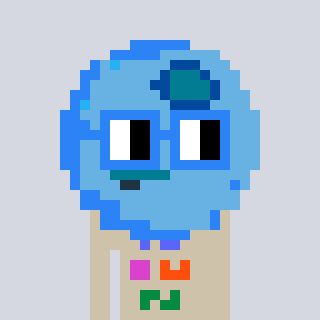
a pixel art character with square blue glasses, a blueberry-shaped head and a bege-colored body on a cool background